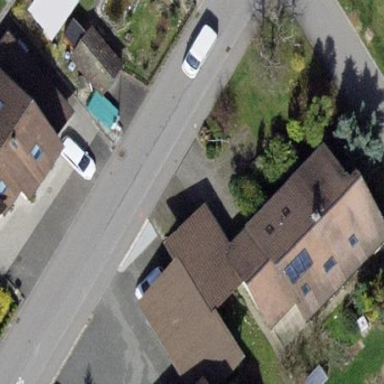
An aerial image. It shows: Simple and straightforward house.